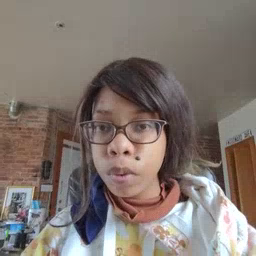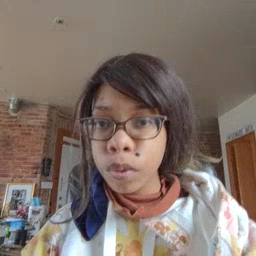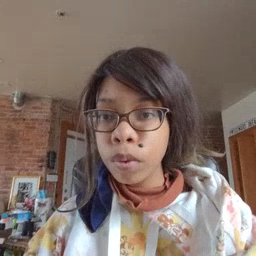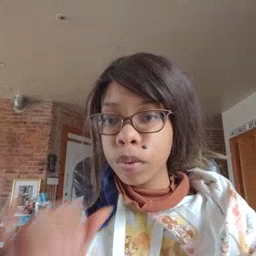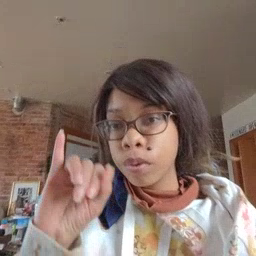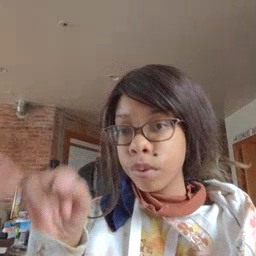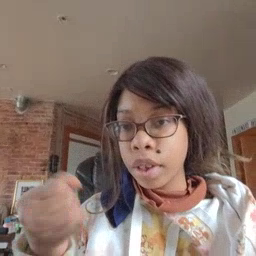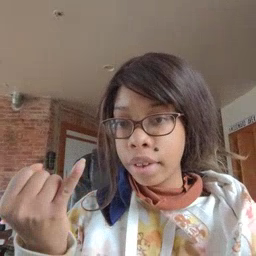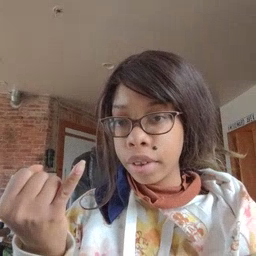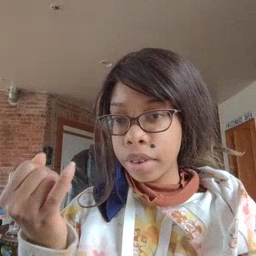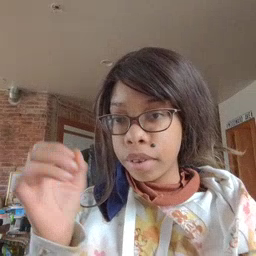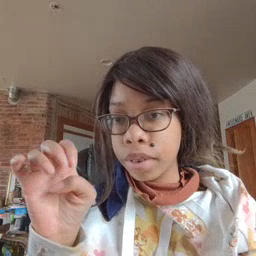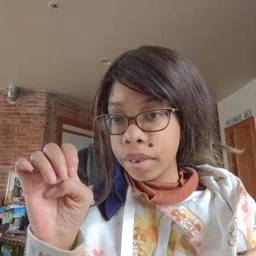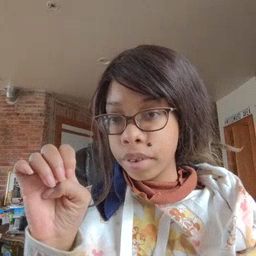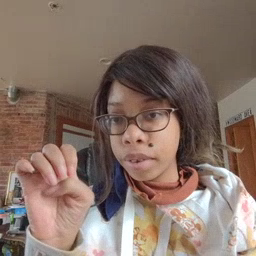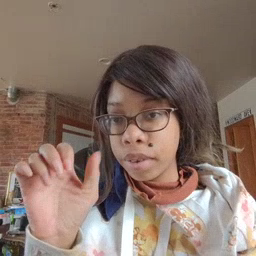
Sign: jeans